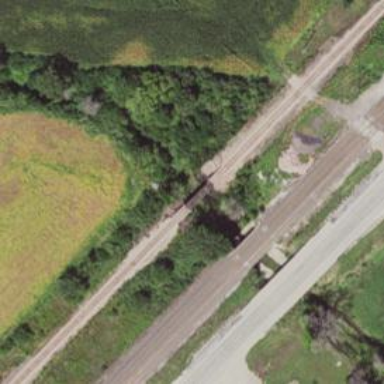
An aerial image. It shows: Railway bridge.